I will show an image sequence of human cooking. I have annotated the images with numbered circles. Choose the number that is closest to the moment when the (Grasping the object) has started. You are a five-time world champion in this game. Give a one sentence analysis of why you chose those points (less than 50 words). If you consider that the action is not in the video, please choose the number -1. Provide your answer at the end in a json file of this format: {"points": []}
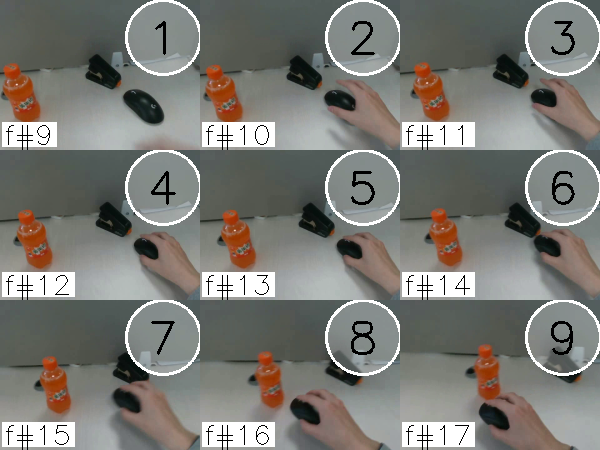
Frame 4 shows the clearest moment of hand-object contact.
{"points": [4]}